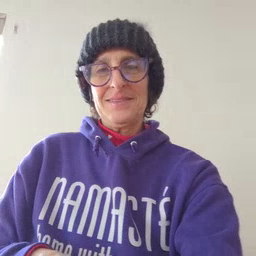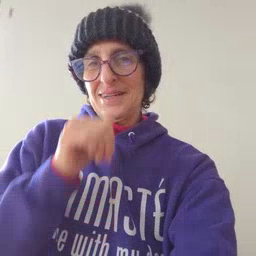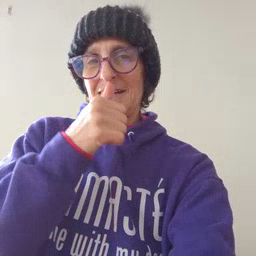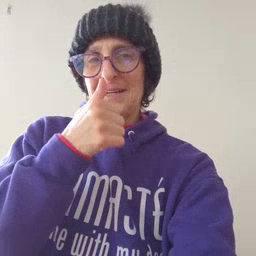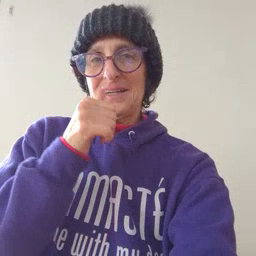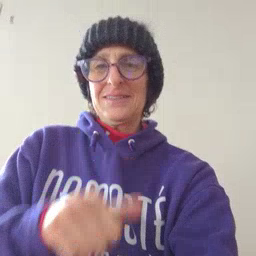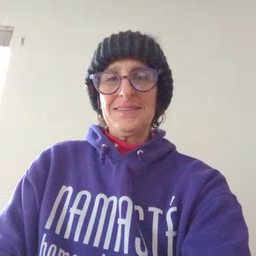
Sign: nuts